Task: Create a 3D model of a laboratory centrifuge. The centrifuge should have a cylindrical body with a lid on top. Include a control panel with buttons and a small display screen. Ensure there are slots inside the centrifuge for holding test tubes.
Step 523:
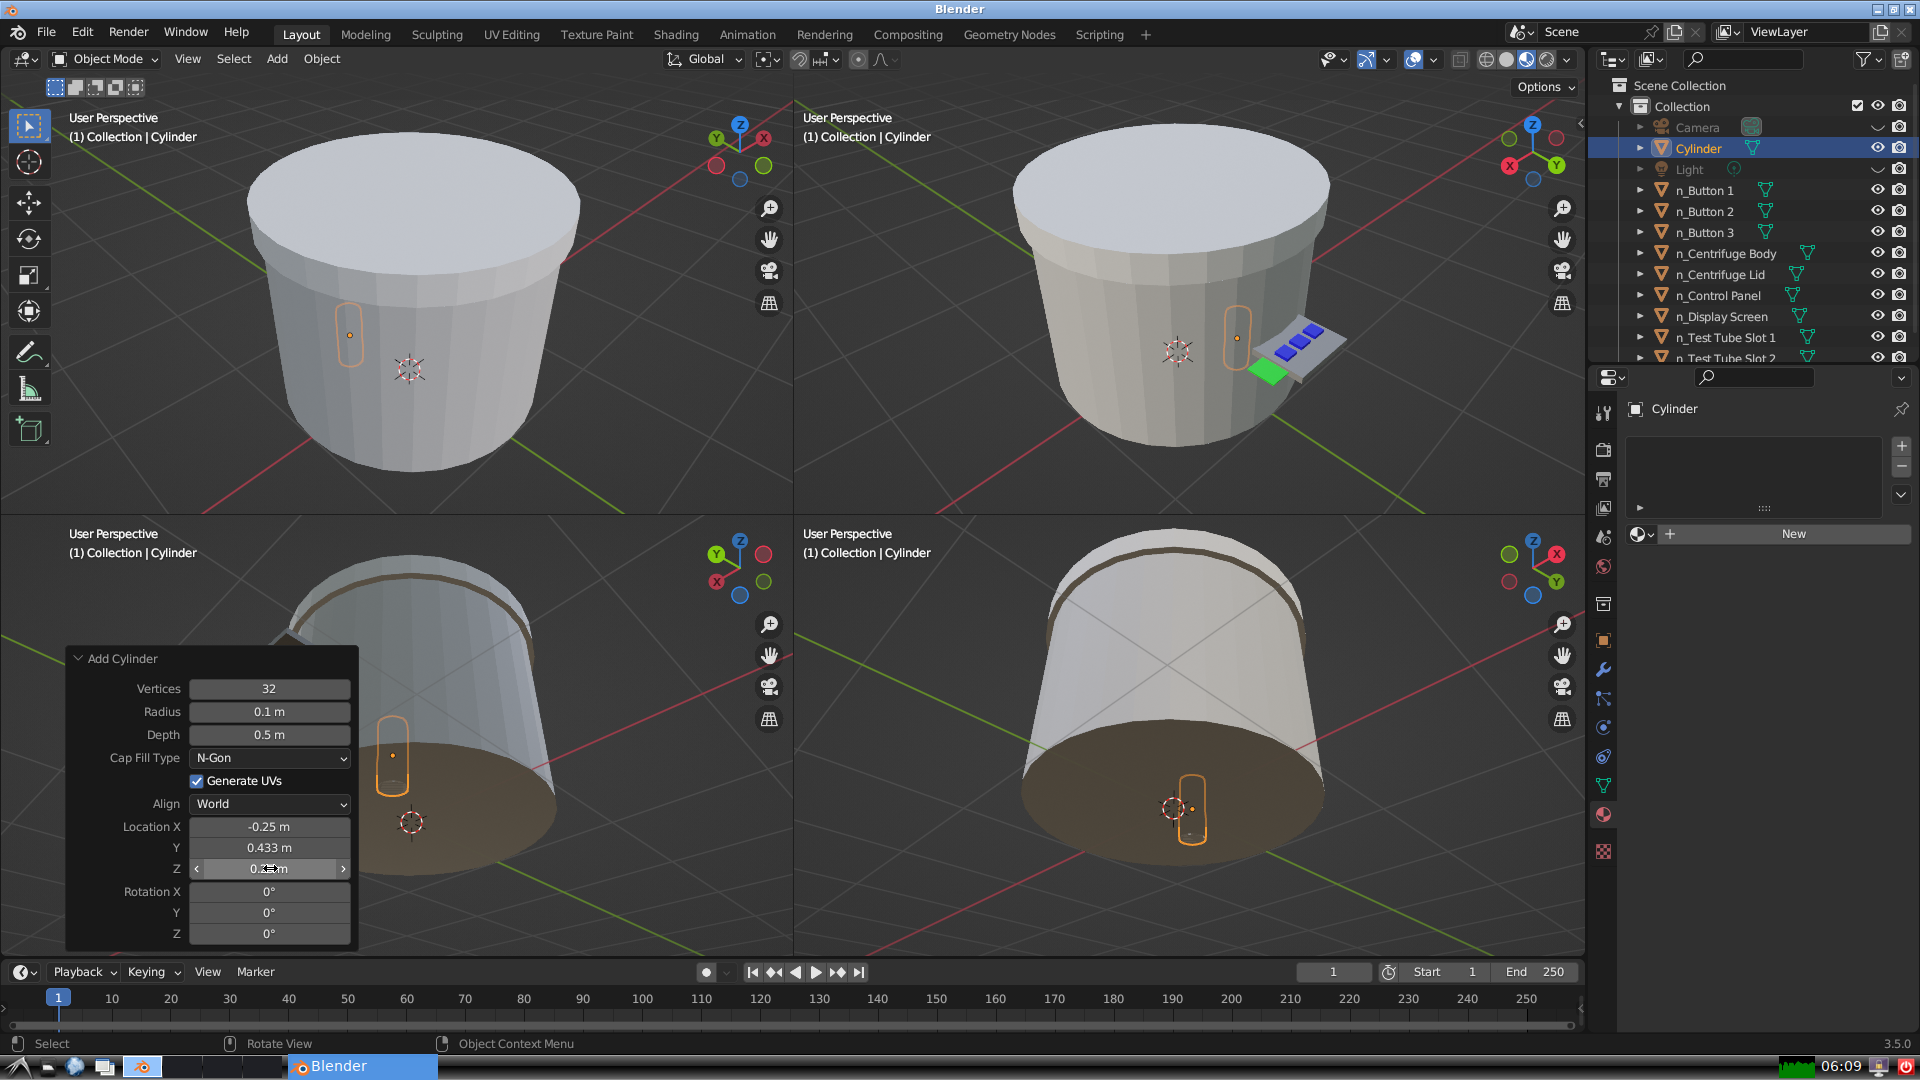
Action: {"mouse_move": [960, 540]}